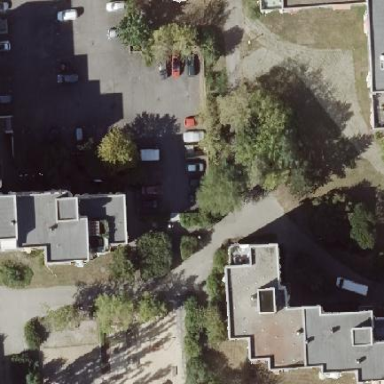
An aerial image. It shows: Building with concrete parking area. The building also serves as parking facility.